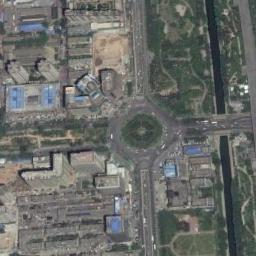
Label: roundabout